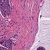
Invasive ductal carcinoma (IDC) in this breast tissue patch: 0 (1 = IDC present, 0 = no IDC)